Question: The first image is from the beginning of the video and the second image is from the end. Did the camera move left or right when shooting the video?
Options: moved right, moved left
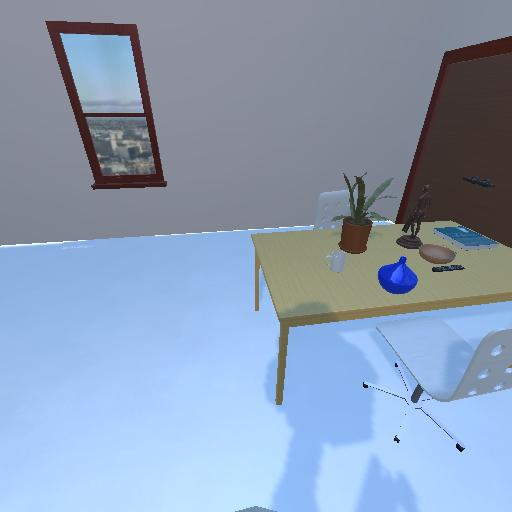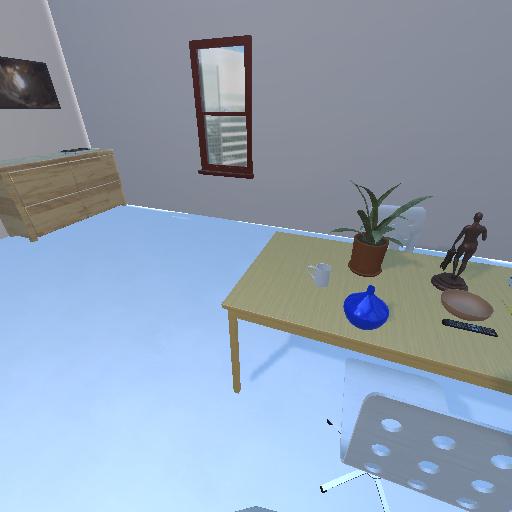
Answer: moved right